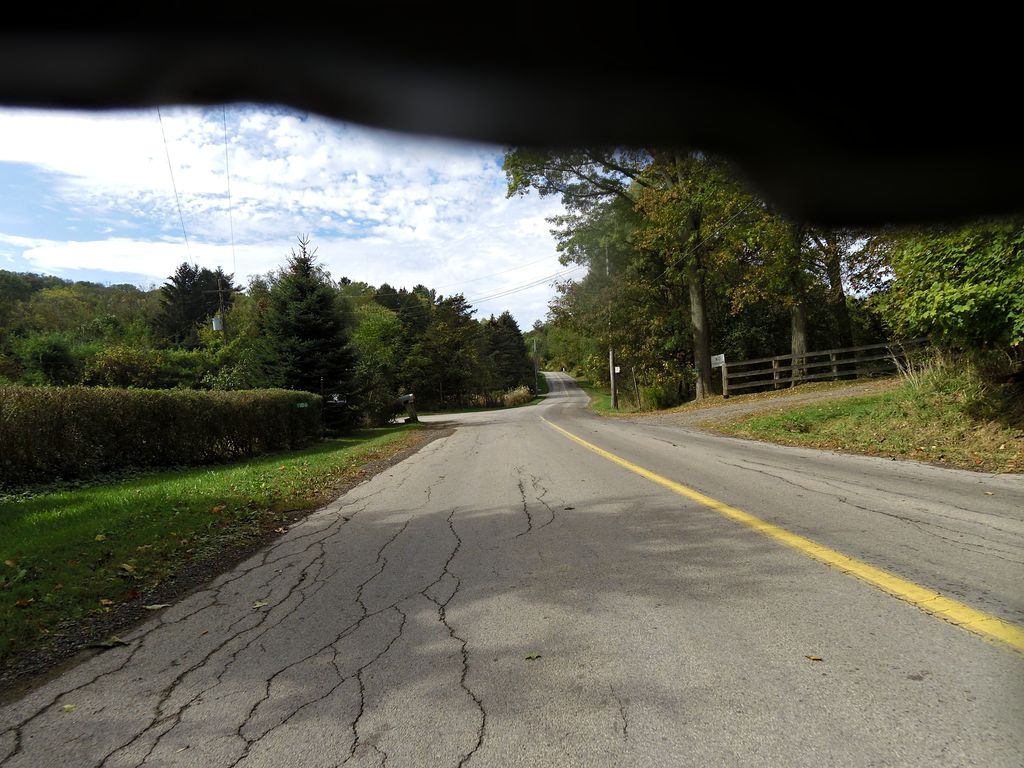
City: hamilton